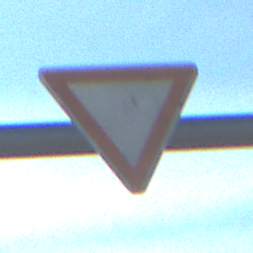
Verkehrszeichen: VorfahrtGewaehren
Umgebung: Outdoor, Nature
Tageszeit: Night
Wetter: PartlyCloudy
Licht: Natural
Jahreszeit: NotSpecified
Kontrast: HighContrast